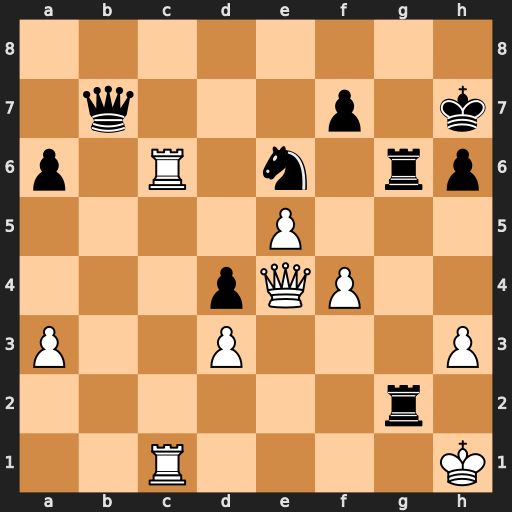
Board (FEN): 8/1q3p1k/p1R1n1rp/4P3/3pQP2/P2P3P/6r1/2R4K
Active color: w
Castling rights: -
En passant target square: -
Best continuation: f5 Rg7 fxe6+